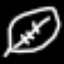
Label: leaf